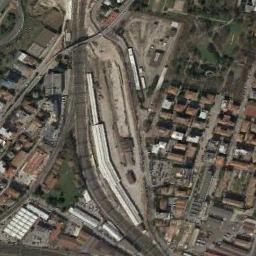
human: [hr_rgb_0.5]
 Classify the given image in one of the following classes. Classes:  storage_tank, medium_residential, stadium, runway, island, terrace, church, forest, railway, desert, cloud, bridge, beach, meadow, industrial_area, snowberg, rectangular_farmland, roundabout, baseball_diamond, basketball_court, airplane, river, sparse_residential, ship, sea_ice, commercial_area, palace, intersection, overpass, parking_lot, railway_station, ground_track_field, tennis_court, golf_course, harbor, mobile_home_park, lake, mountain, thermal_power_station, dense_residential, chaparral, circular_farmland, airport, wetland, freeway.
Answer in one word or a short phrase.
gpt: railway_station